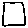
Label: square